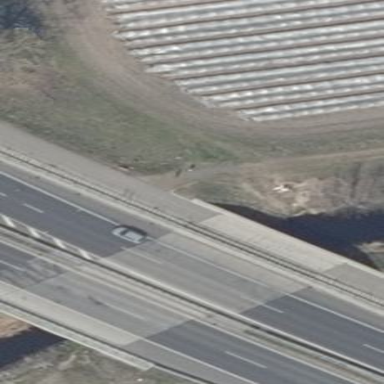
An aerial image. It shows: Man-made bridge.